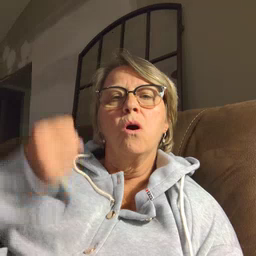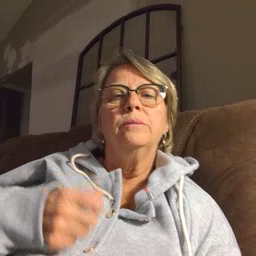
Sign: car